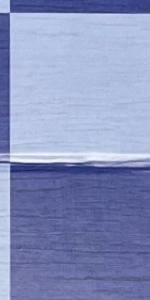
Label: Empty